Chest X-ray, PA view. Patient: 16 years old, sex F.
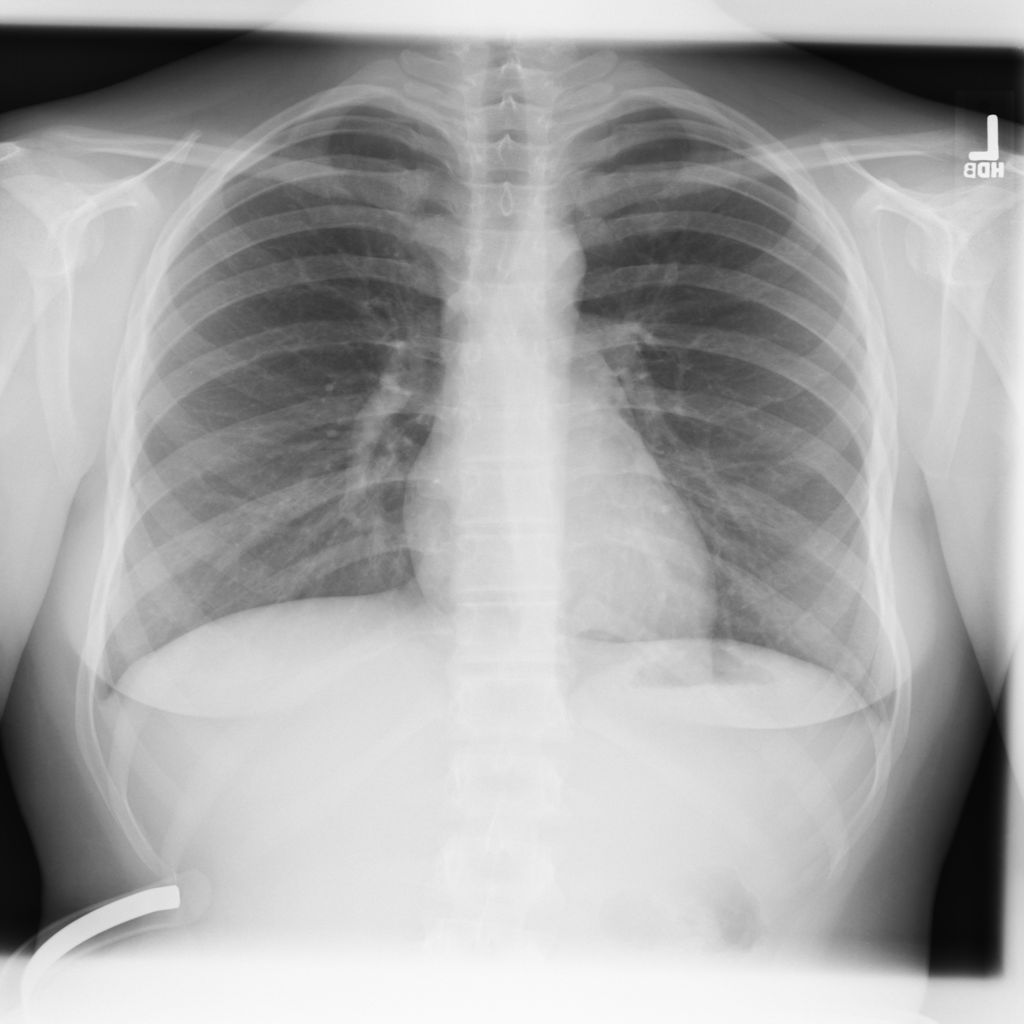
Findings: No Finding